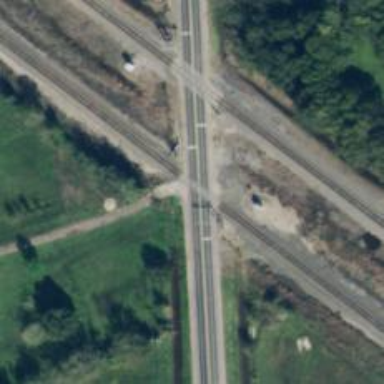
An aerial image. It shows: Level crossing along the railway.